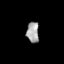
Tissue: lung
Cell type: T cells
Senescence score: 0.24
Nuclear area (px): 251
Mean DAPI intensity: 162.382